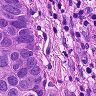
Metastatic tissue present: yes